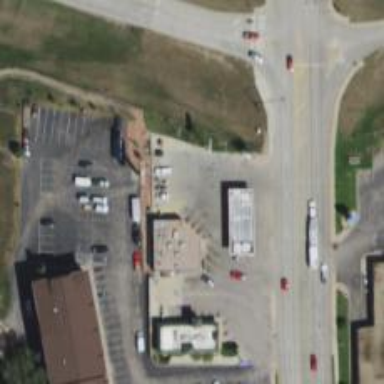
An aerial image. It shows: Convenience shop.